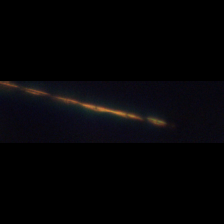
Taxon: Psuedo-nitzschia
Group: Diatoms